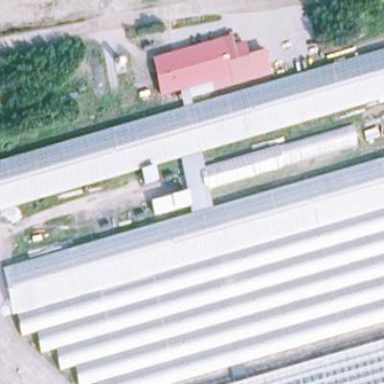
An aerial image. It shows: Greenhouse.